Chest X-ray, PA view. Patient: 21 years old, sex F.
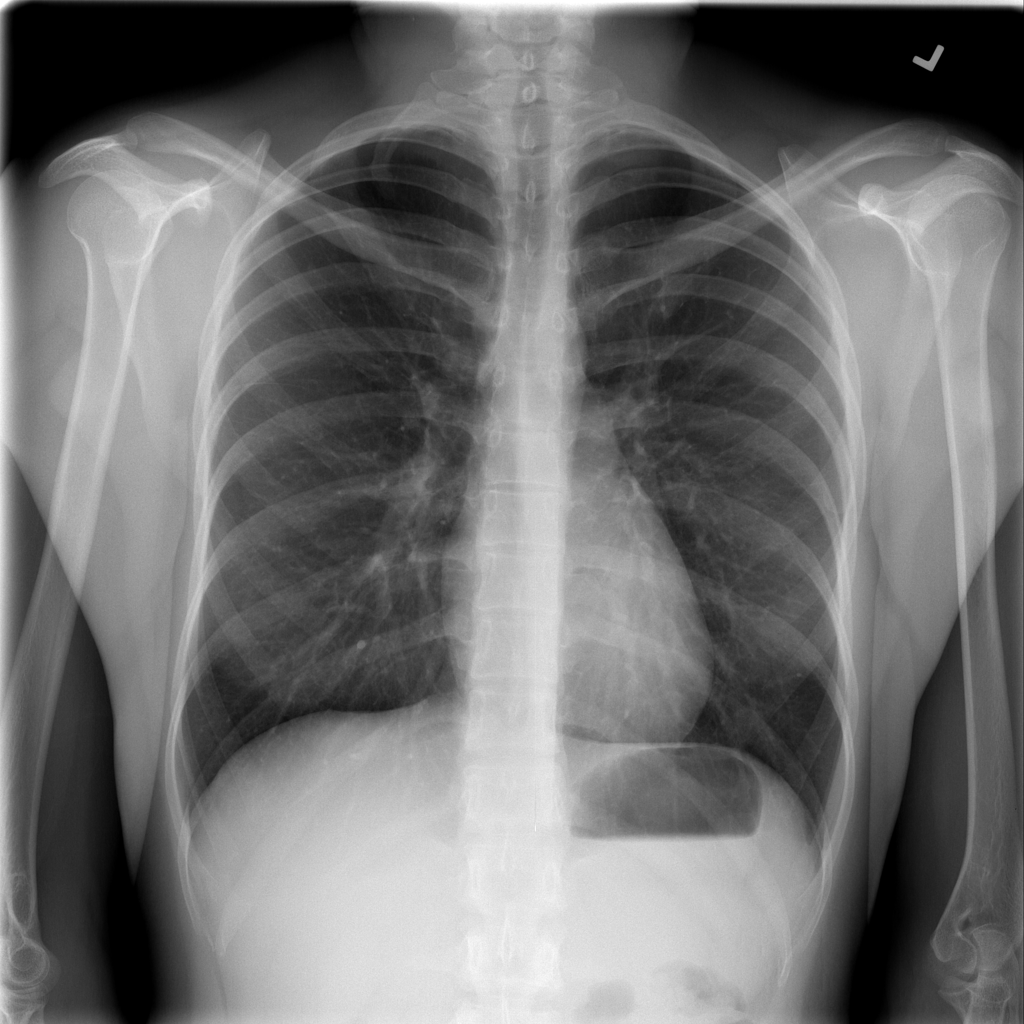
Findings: No Finding